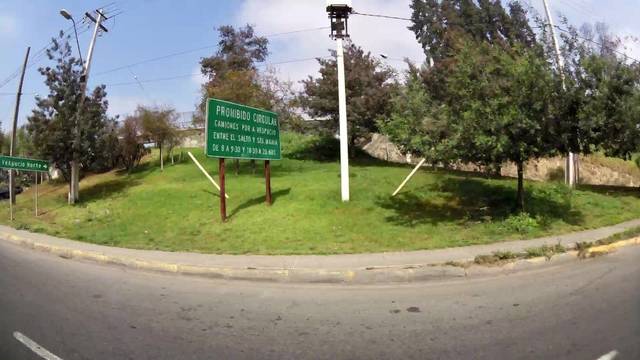
Region: Chile
Coordinates: -33.389, -70.6